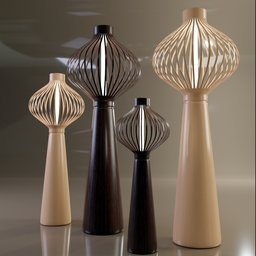
Label: lighting